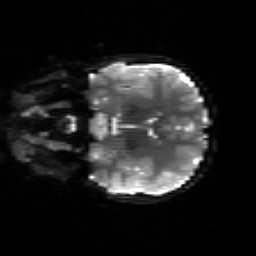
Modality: sbref
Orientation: coronal
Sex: female
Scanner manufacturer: siemens
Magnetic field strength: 3 T
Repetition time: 5 s
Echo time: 0.071 s